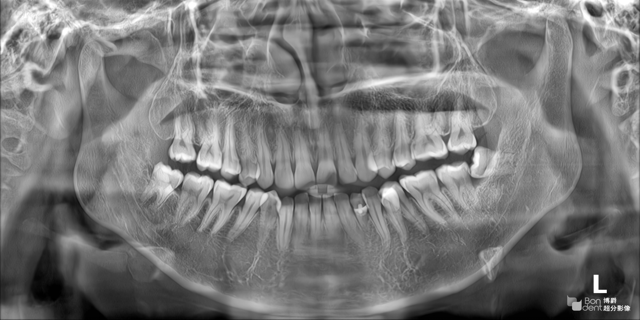
adult